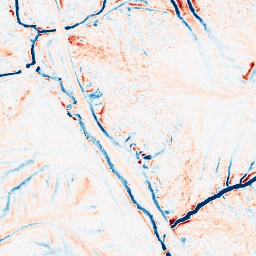
Category: edge_preserving
Decomposition family: median
Decomposition parameters: size: 11
Upsampling method: sinc_blackman
Upsampling parameters: scale: 2
kernel_size: 8
Upsampling scale: 2